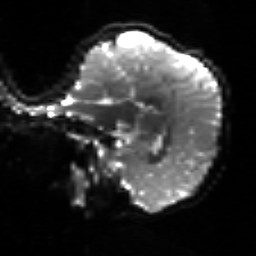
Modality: sbref
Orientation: sagittal
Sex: male
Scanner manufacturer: siemens
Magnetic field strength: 3 T
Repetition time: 5 s
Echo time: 0.071 s